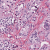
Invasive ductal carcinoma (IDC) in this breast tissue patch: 1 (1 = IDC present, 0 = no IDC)